Question: I allowed Windows automatic updates to run today and suddenly Visual Studio is broken: I can no longer run unit tests and when I try to check files into TFS I'm presented with the following cheery error message:

What gives?
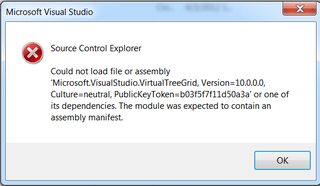
Answer: When all was said and done I had to wipe my computer and reinstall Visual Studio.